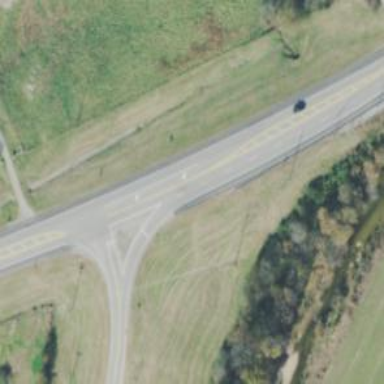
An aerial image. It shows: Asphalt road classified as primary highway.